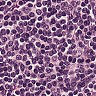
Metastatic tissue present: no